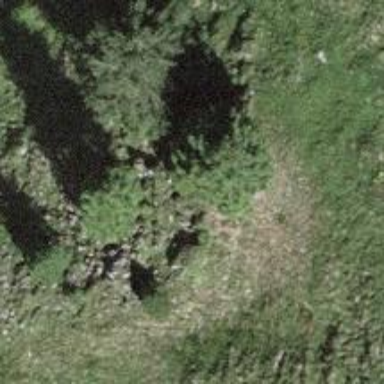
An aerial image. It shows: Beautiful tree in nature.